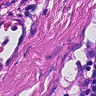
Metastatic tissue present: yes